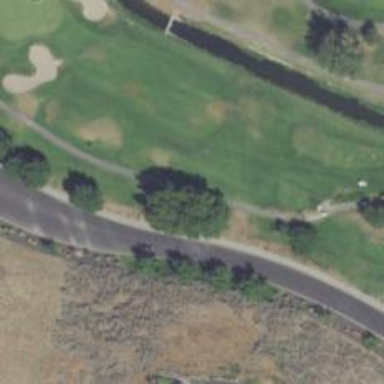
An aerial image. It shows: Path designated for golf carts.